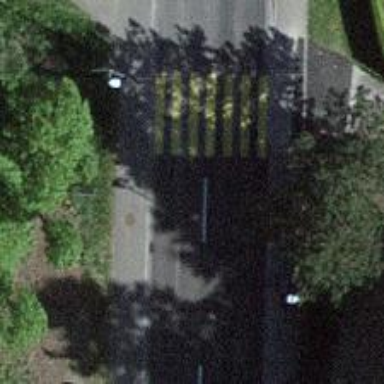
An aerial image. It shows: Crossing with traffic signals.